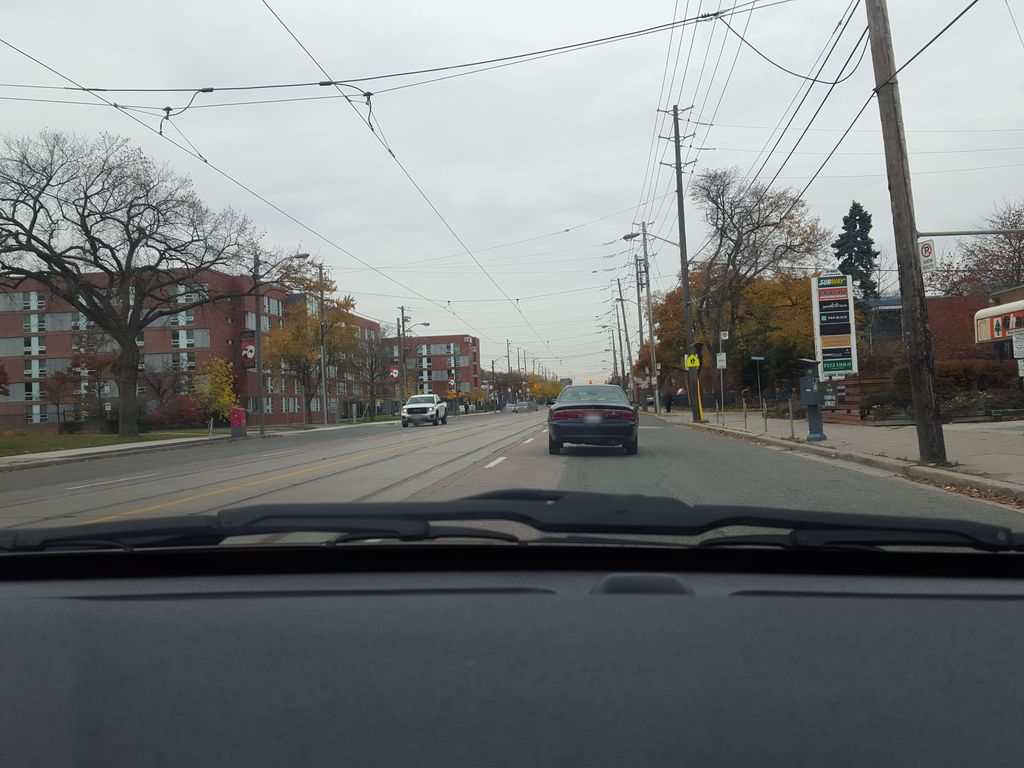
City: toronto